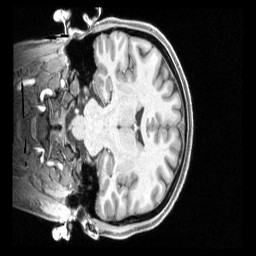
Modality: T1w
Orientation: coronal
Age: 27
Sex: female
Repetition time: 2.4 s
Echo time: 0.00222 s